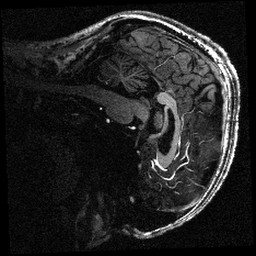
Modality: T1w
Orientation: sagittal
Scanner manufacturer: siemens
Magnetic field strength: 6.98 T
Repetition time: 2.5 s
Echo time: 0.00306 s